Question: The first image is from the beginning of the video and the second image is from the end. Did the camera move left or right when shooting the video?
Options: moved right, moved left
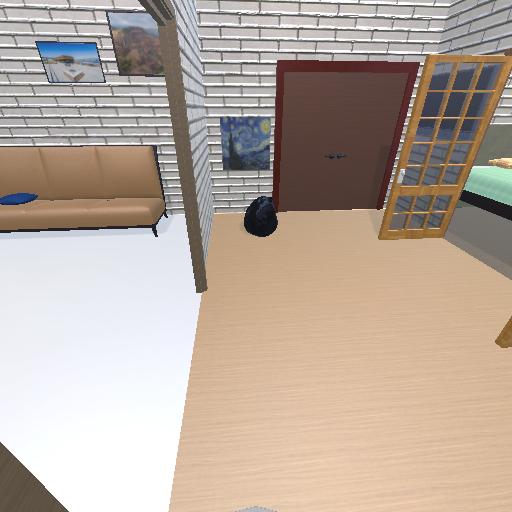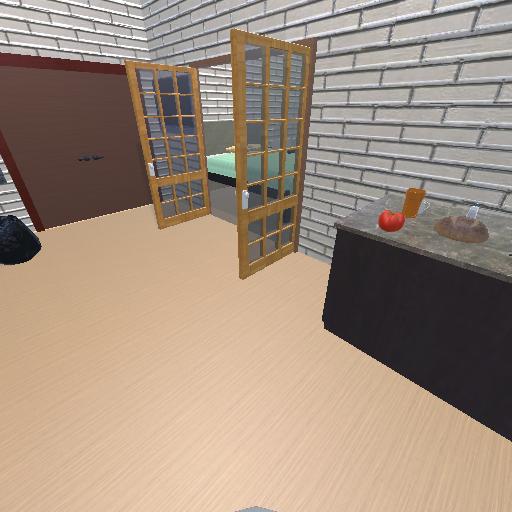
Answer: moved right